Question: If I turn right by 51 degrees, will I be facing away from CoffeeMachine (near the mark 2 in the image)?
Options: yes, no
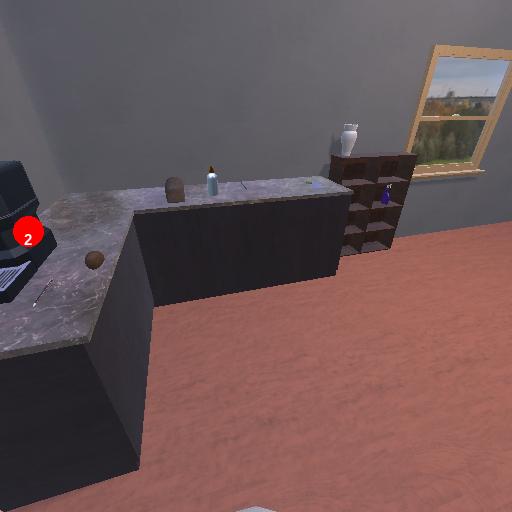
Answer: yes